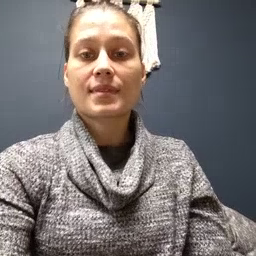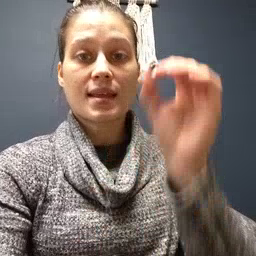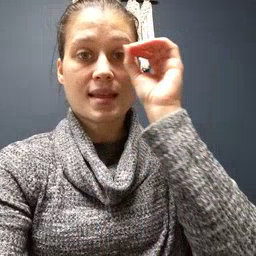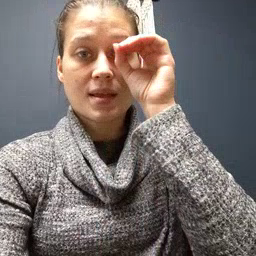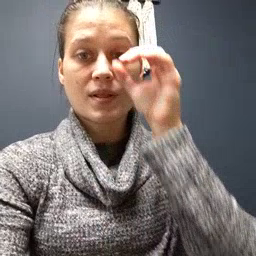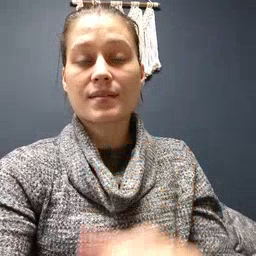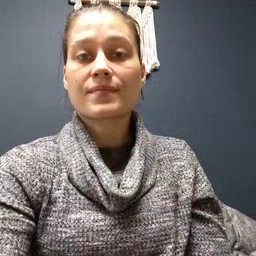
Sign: owl